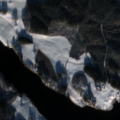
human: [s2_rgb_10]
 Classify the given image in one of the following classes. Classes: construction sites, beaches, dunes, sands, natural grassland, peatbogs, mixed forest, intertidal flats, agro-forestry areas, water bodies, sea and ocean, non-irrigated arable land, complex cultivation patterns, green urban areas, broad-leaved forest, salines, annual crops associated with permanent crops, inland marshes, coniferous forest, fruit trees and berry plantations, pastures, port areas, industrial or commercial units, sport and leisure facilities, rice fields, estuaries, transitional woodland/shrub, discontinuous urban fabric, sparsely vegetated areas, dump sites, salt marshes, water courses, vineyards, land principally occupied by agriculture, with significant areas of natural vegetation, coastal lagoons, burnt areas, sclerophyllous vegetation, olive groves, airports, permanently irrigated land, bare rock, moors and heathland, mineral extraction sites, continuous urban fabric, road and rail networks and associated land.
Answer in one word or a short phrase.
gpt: non-irrigated arable land, land principally occupied by agriculture, with significant areas of natural vegetation, coniferous forest, mixed forest, transitional woodland/shrub, water bodies